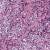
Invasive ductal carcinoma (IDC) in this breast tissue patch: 1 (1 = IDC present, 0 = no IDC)